Question: In my project I have a simple 'UIView' with a 'UIScrollView' subview. I am trying to calculate the height based on the content within the 'UIScrollView' with the following code:

file.h
'''
@interface ScrollViewController : UIViewController {
IBOutlet UILabel* topLabel;
IBOutlet UILabel* bottomLabel;
IBOutlet UIScrollView * scroller;
}
@property(nonatomic,retain) IBOutlet UIScrollView *scroller;
'''
file.m
'''
- (void)viewDidLoad {
[scroller setScrollEnabled:YES];
CGFloat scrollViewHeight = 0.0f;
for (UIView* view in scroller.subviews)
{
scrollViewHeight += view.frame.size.height;
}
// print value 88.000000
NSLog(@"%f", scrollViewHeight);
[scroller setContentSize:CGSizeMake(320, scrollViewHeight)];
[super viewDidLoad];
}
'''
I don't know why the code doesn't work.
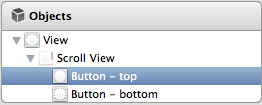
Answer: Well, a couple things. First, set a breakpoint at the beginning of that method and walk through your code one line at a time to see what it's doing.
Second, Depending on how your views are laid out, especially if you have views next to each other, that code might not work. It'll also not work if there is vertical margin/space in between the subviews. Instead, you might try this code when looping through the subviews:
'''
for (UIView *view in scroller.subviews){
if (scrollViewHeight < view.frame.origin.y + view.frame.size.height) scrollViewHeight = view.frame.origin.y + view.frame.size.height;
}
'''
This should get you the correct height.